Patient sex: M
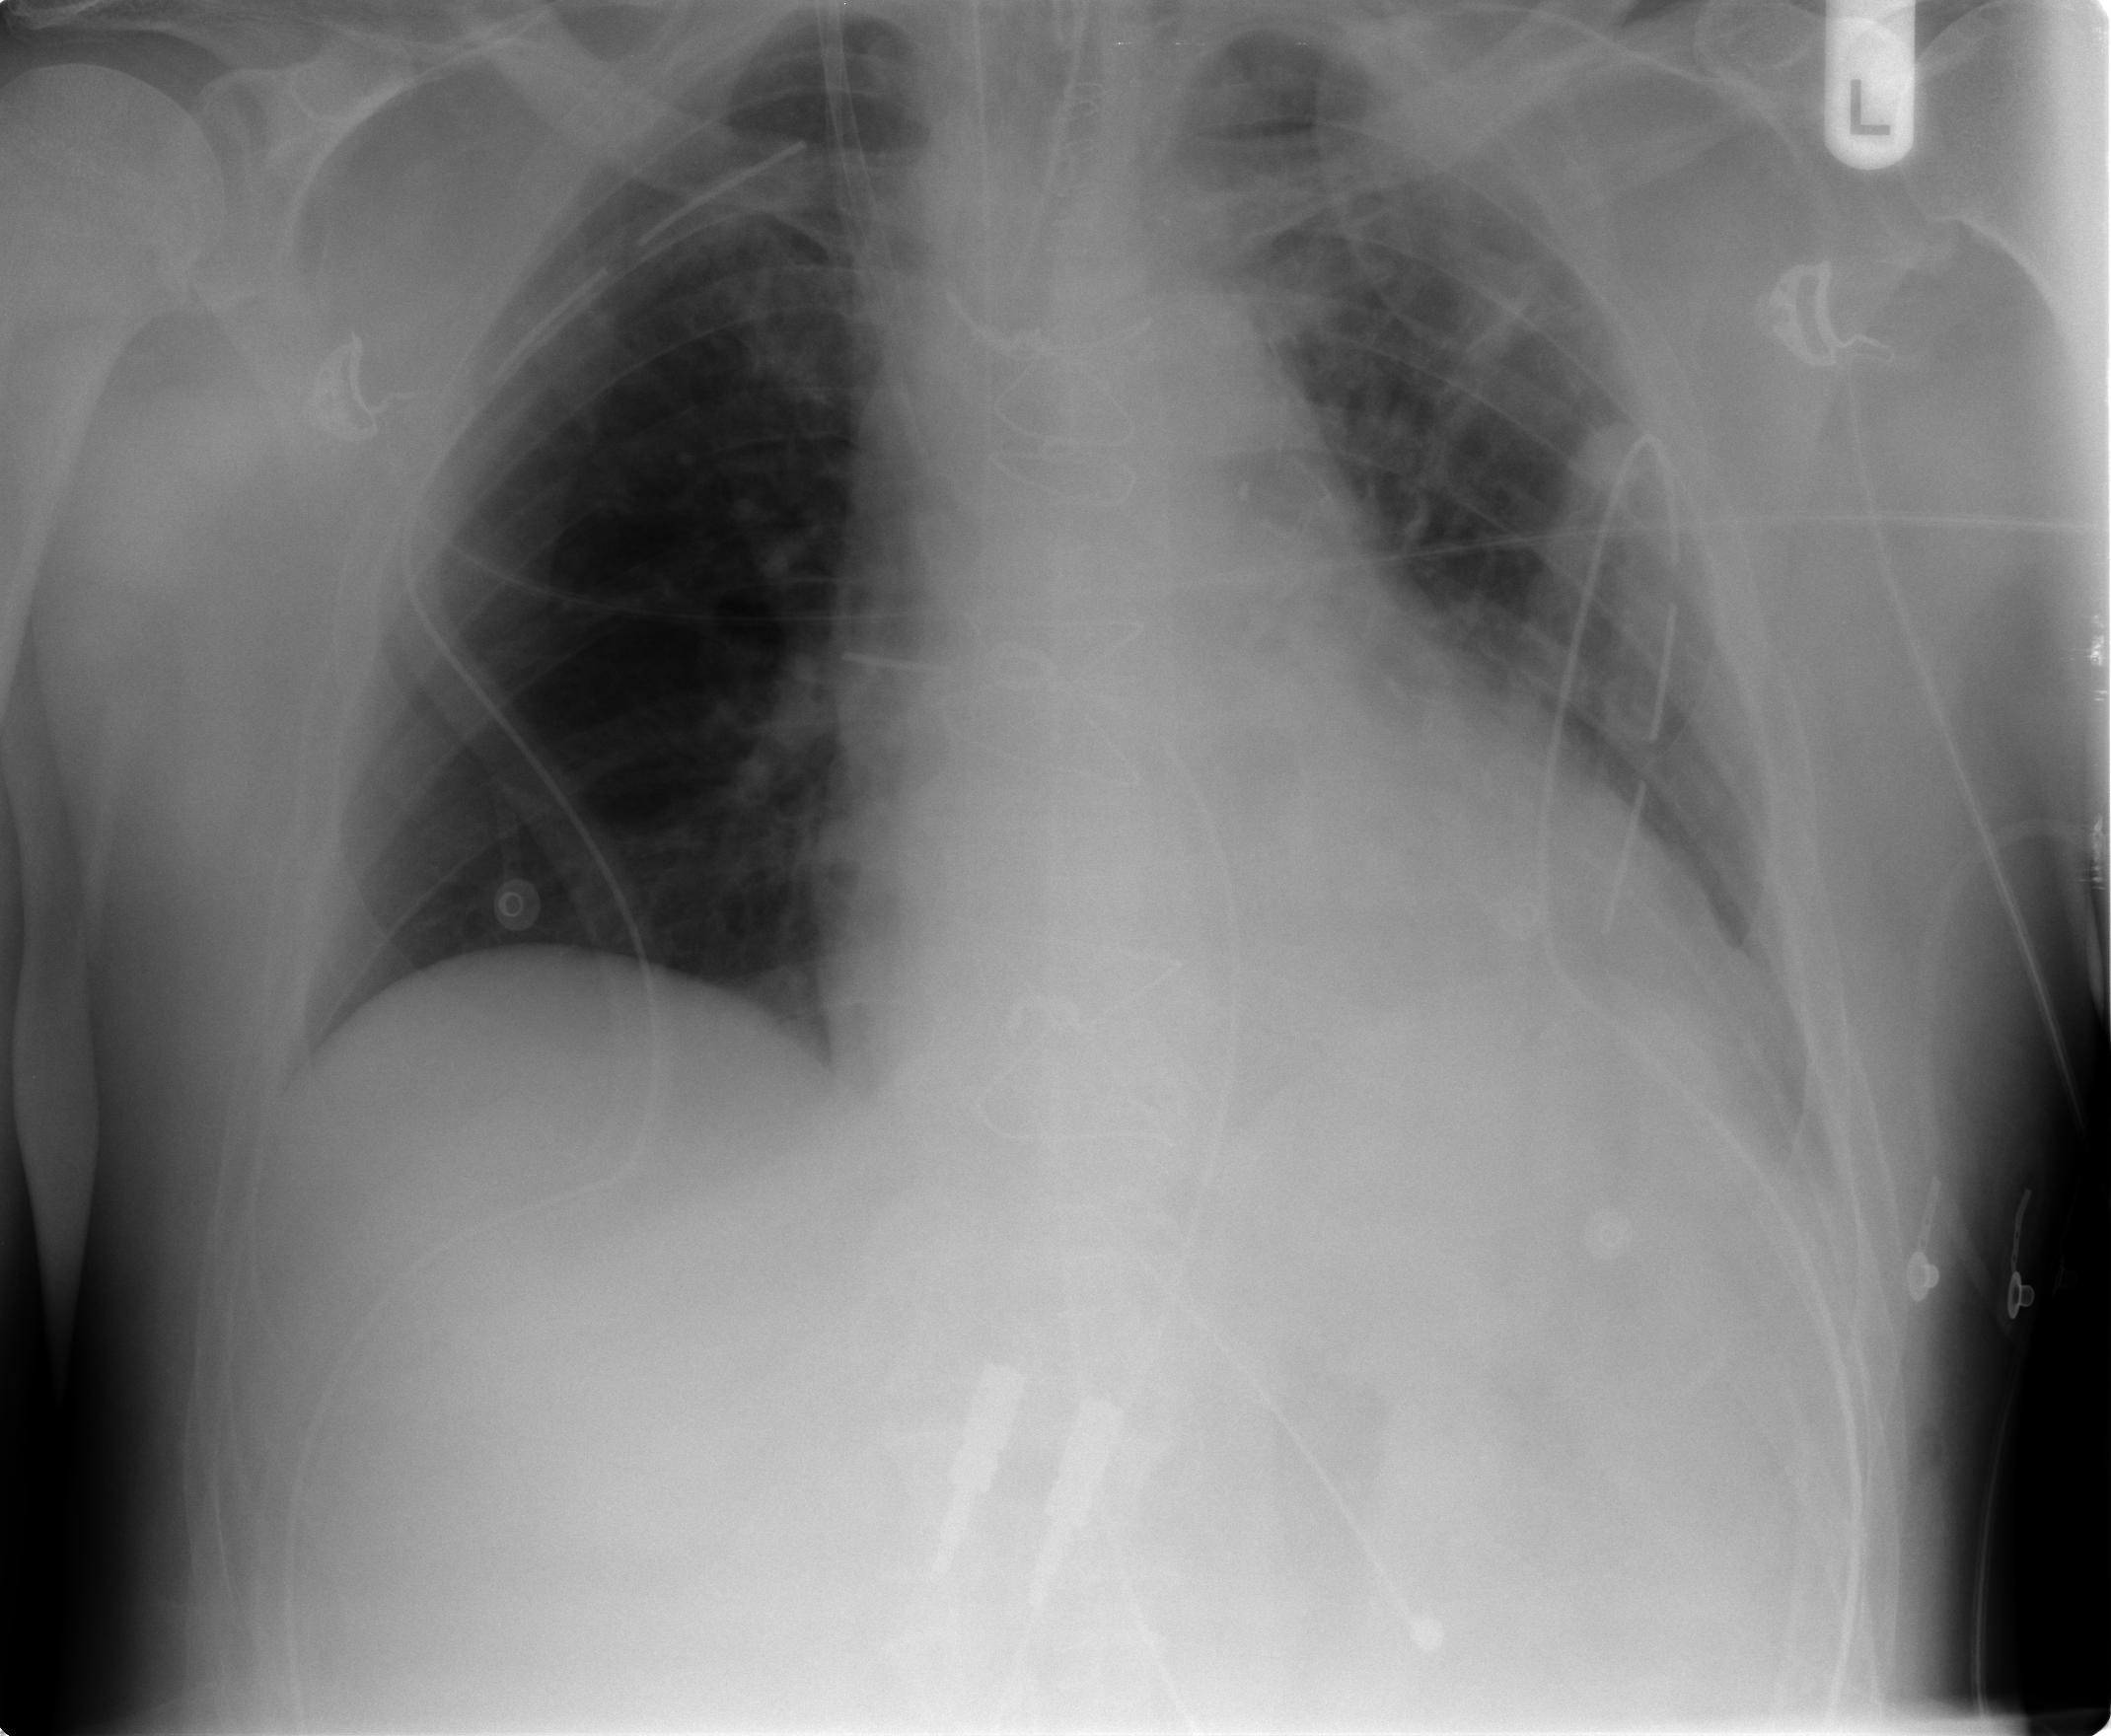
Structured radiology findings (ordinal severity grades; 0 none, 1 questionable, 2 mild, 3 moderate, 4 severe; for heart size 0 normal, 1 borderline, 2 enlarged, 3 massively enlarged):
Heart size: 2
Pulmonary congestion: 0
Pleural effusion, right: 0
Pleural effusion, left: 2
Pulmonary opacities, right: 0
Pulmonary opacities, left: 0
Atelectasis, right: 0
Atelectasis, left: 2